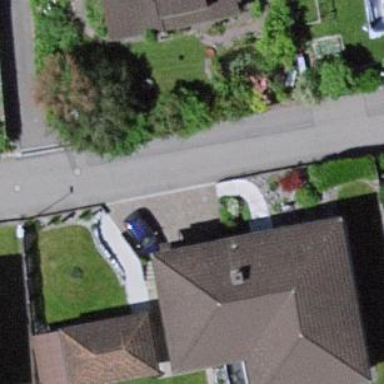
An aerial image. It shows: Simple house.